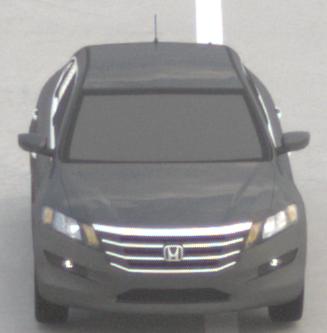
Make: Honda
Model: Crosstour
Detailed model: -
Model produced from: 2009
Model produced until: 2012
Doors: 4
Color: gray
Road condition: dry road
Daytime: midday
Contrast: low contrast